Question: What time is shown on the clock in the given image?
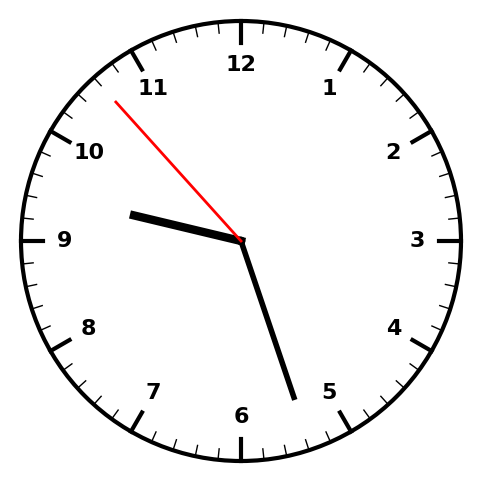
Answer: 09:26:53